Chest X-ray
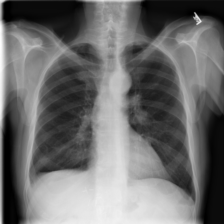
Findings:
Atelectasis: negative
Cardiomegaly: negative
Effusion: negative
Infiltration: negative
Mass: negative
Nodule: negative
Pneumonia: negative
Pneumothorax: negative
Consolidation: negative
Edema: negative
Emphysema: negative
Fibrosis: negative
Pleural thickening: negative
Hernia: negative